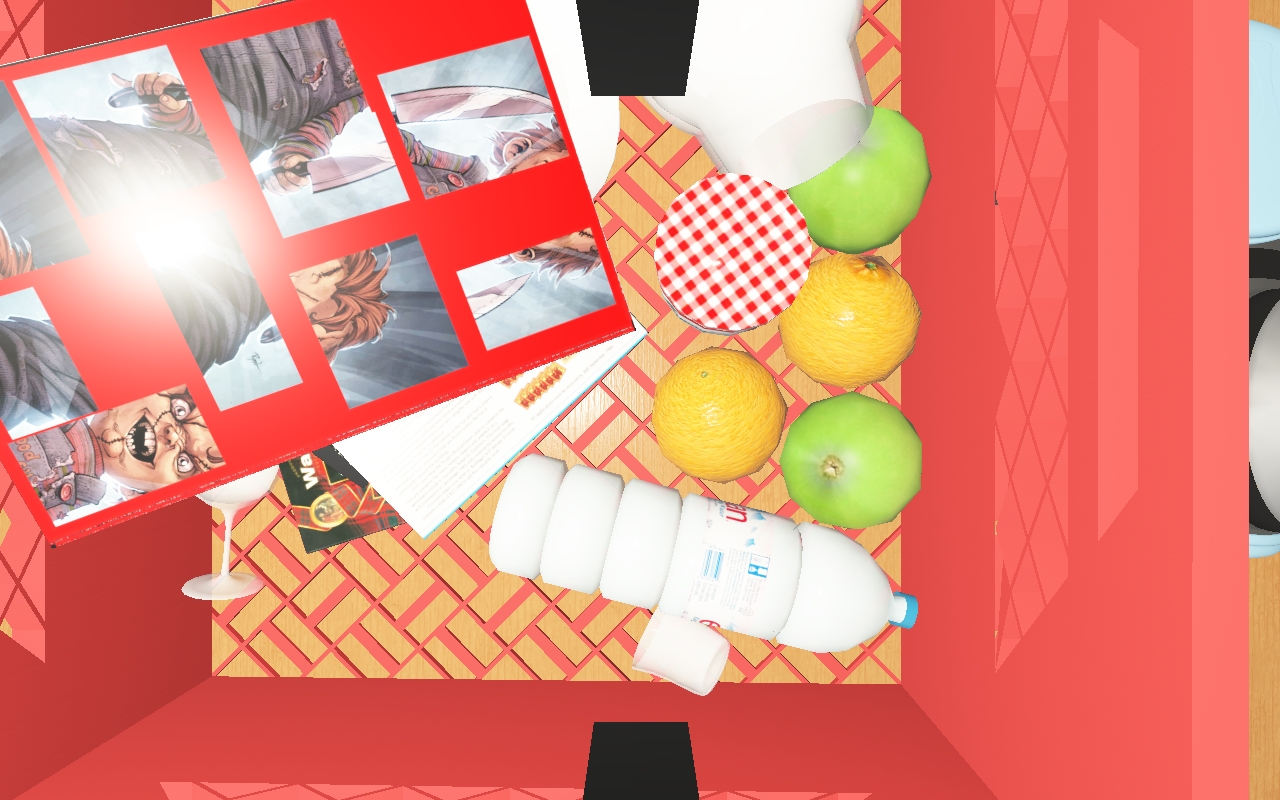
Objects in the scene:
carafe
water bottle
apple
orange
plate
cereal box